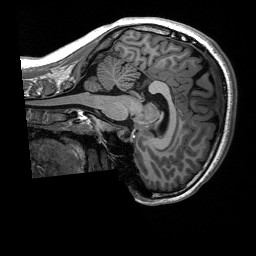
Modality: T1w
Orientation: sagittal
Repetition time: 8 s
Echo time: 0.066 s